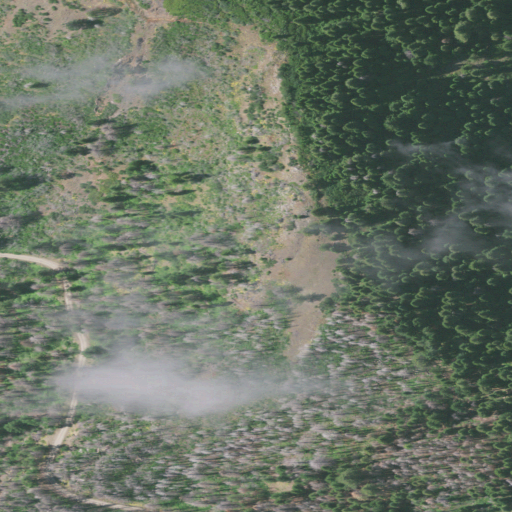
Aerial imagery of ridge(s) in Oregon named Bearwallow Ridge containing evergreen forest, grassland, shrub, open development, and medium intensity development